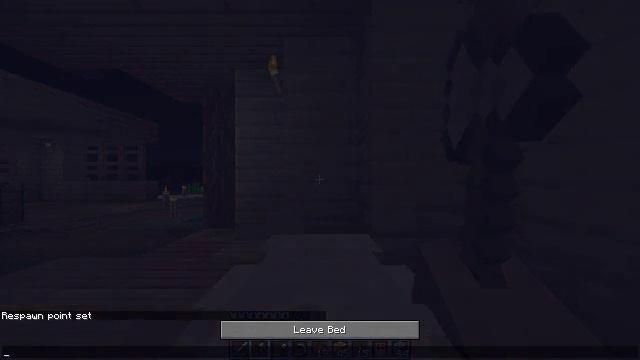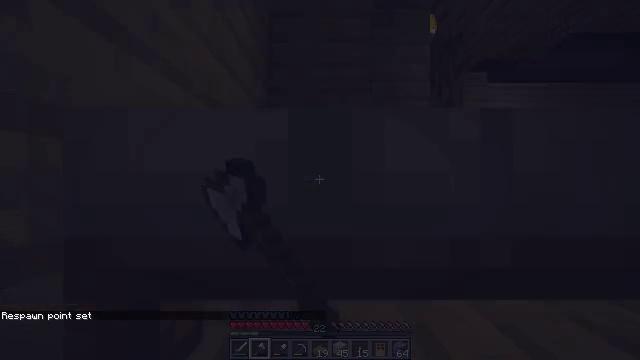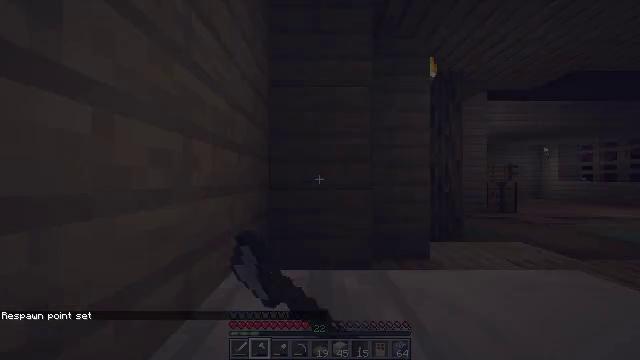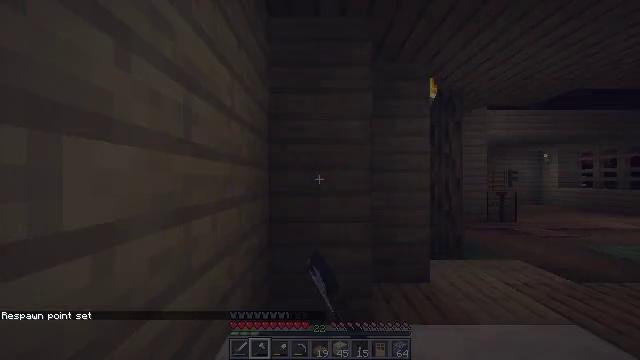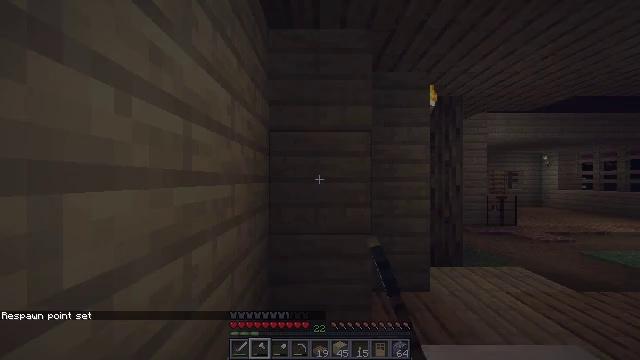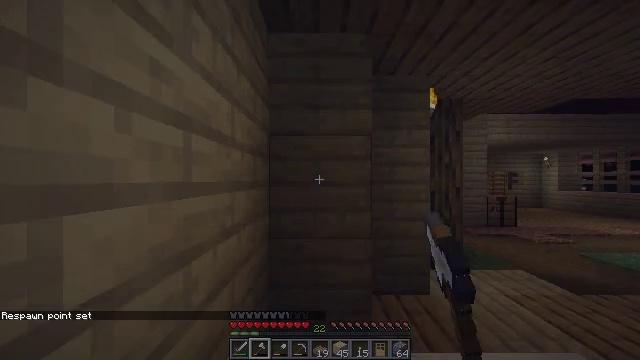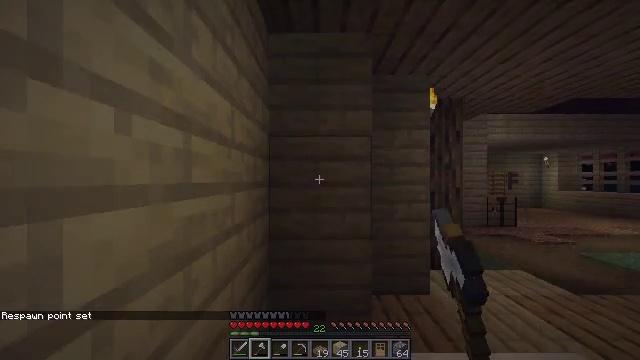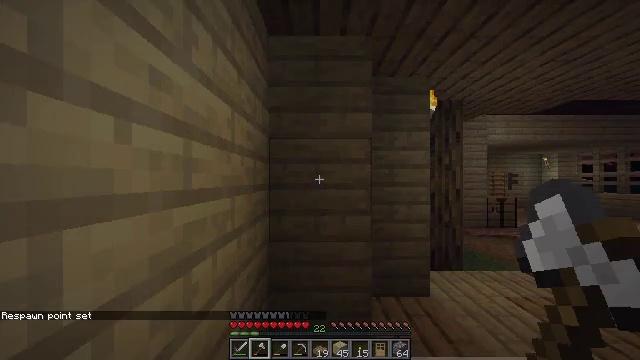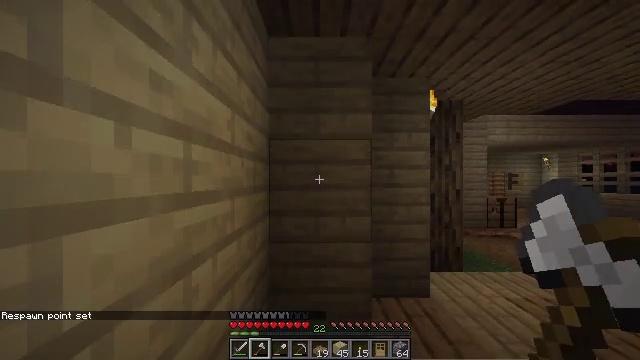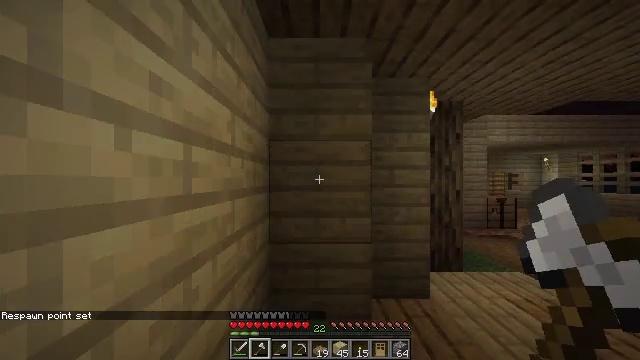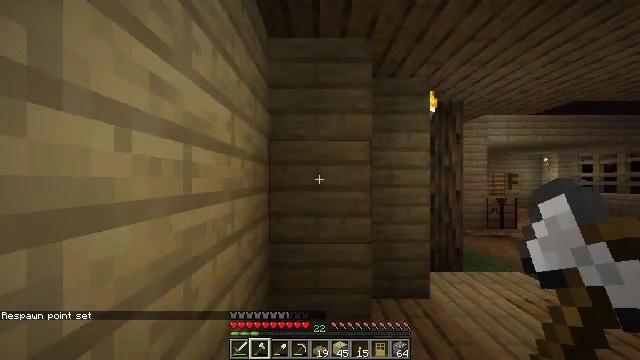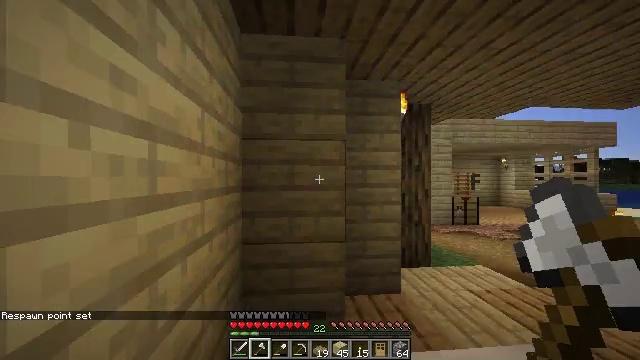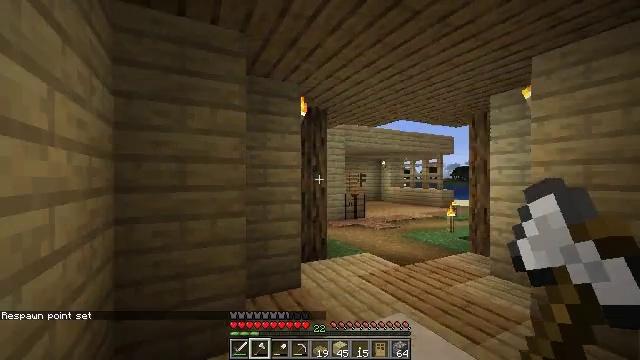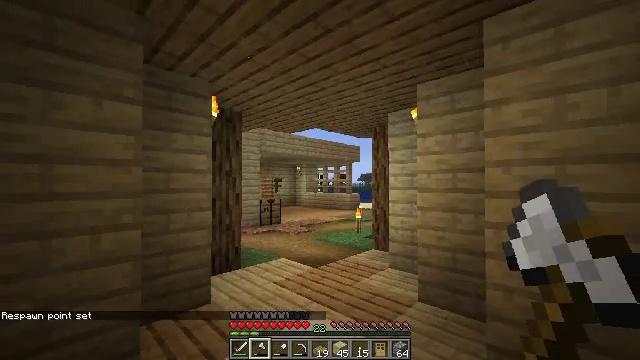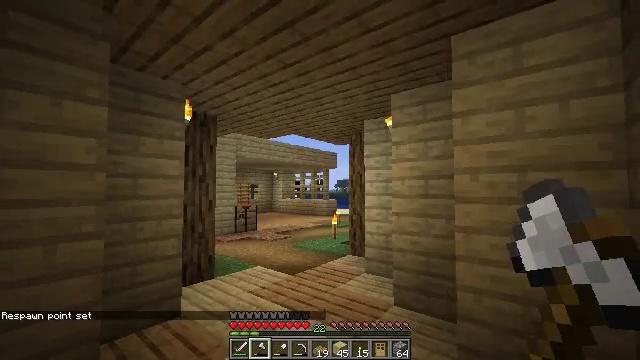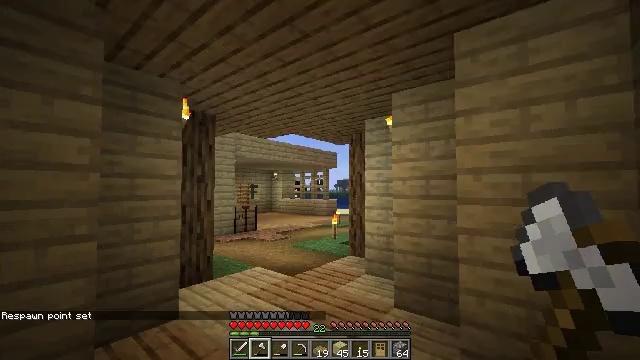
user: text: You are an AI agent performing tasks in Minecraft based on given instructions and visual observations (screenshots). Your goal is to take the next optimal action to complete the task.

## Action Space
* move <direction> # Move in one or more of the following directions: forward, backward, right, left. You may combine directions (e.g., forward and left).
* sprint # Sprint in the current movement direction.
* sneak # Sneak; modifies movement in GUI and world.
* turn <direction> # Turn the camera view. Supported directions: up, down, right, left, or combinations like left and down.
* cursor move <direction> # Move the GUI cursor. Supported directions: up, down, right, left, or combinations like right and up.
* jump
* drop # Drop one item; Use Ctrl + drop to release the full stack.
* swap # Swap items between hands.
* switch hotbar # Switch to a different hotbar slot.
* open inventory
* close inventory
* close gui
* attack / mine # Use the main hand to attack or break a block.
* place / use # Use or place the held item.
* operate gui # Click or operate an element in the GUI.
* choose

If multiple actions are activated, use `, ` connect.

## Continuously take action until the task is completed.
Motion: motion action
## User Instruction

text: Mine the birch planks.
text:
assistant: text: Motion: no_op
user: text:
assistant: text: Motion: close gui
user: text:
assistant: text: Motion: no_op
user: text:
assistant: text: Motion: no_op
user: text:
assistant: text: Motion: no_op
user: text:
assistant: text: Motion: no_op
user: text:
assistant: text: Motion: no_op
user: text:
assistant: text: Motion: no_op
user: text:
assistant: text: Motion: no_op
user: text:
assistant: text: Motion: no_op
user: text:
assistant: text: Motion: turn right
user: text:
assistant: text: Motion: turn right
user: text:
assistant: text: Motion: turn right and up
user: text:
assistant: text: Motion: turn right and up
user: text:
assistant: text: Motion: move forward
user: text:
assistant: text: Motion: move forward, turn left
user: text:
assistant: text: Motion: move forward, turn left
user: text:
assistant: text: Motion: move forward
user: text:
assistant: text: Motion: no_op
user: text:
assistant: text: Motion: no_op
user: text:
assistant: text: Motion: move forward
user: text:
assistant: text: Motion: move forward
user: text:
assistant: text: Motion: move forward
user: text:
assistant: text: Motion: move forward
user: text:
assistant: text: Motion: move forward
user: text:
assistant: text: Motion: move forward
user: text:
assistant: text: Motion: move forward
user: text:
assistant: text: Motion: move forward
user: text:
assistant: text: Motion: move forward
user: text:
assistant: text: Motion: move forward